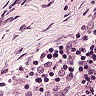
Metastatic tissue present: no